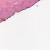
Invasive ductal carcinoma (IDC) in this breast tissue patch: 0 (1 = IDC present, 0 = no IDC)